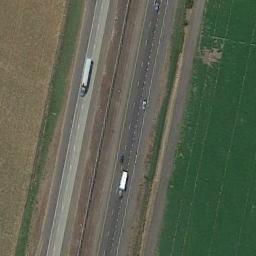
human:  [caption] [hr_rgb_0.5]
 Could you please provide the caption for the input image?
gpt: A straight freeway goes through the farmland and two cars are driving on the freeway .

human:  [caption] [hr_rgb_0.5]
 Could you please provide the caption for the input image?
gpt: There are large areas of brown and green mixed farmland around the freeway, And there are two cars on the freeway .

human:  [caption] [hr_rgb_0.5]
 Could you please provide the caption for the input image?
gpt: The two highways have different Numbers of cars .

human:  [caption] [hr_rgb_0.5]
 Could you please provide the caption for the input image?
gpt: The freeway is between the grass and the bare land with two cars .

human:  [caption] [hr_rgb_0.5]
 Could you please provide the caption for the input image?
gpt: There are yellow lawns and green lawns beside the freeway .